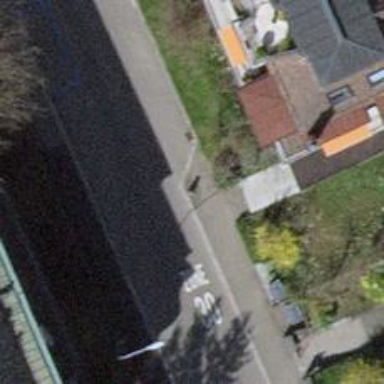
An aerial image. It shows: Bollard barrier.